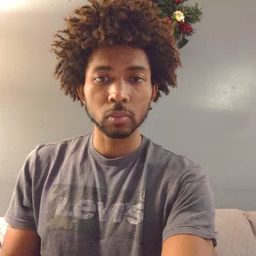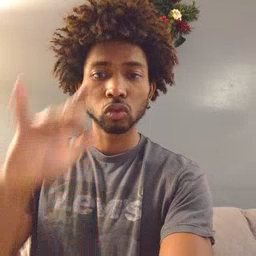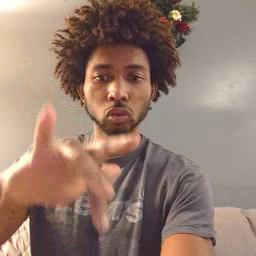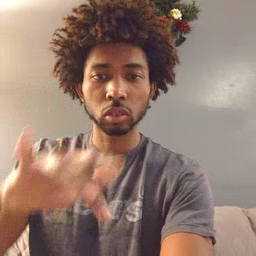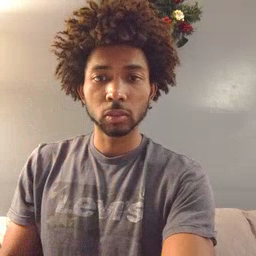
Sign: touch